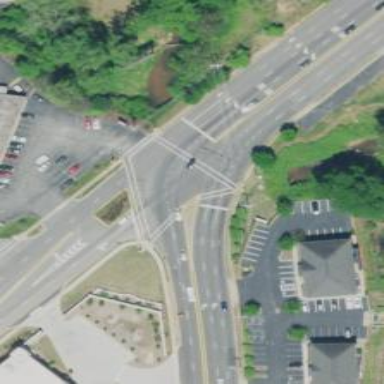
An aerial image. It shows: Footway that serves as traffic island.